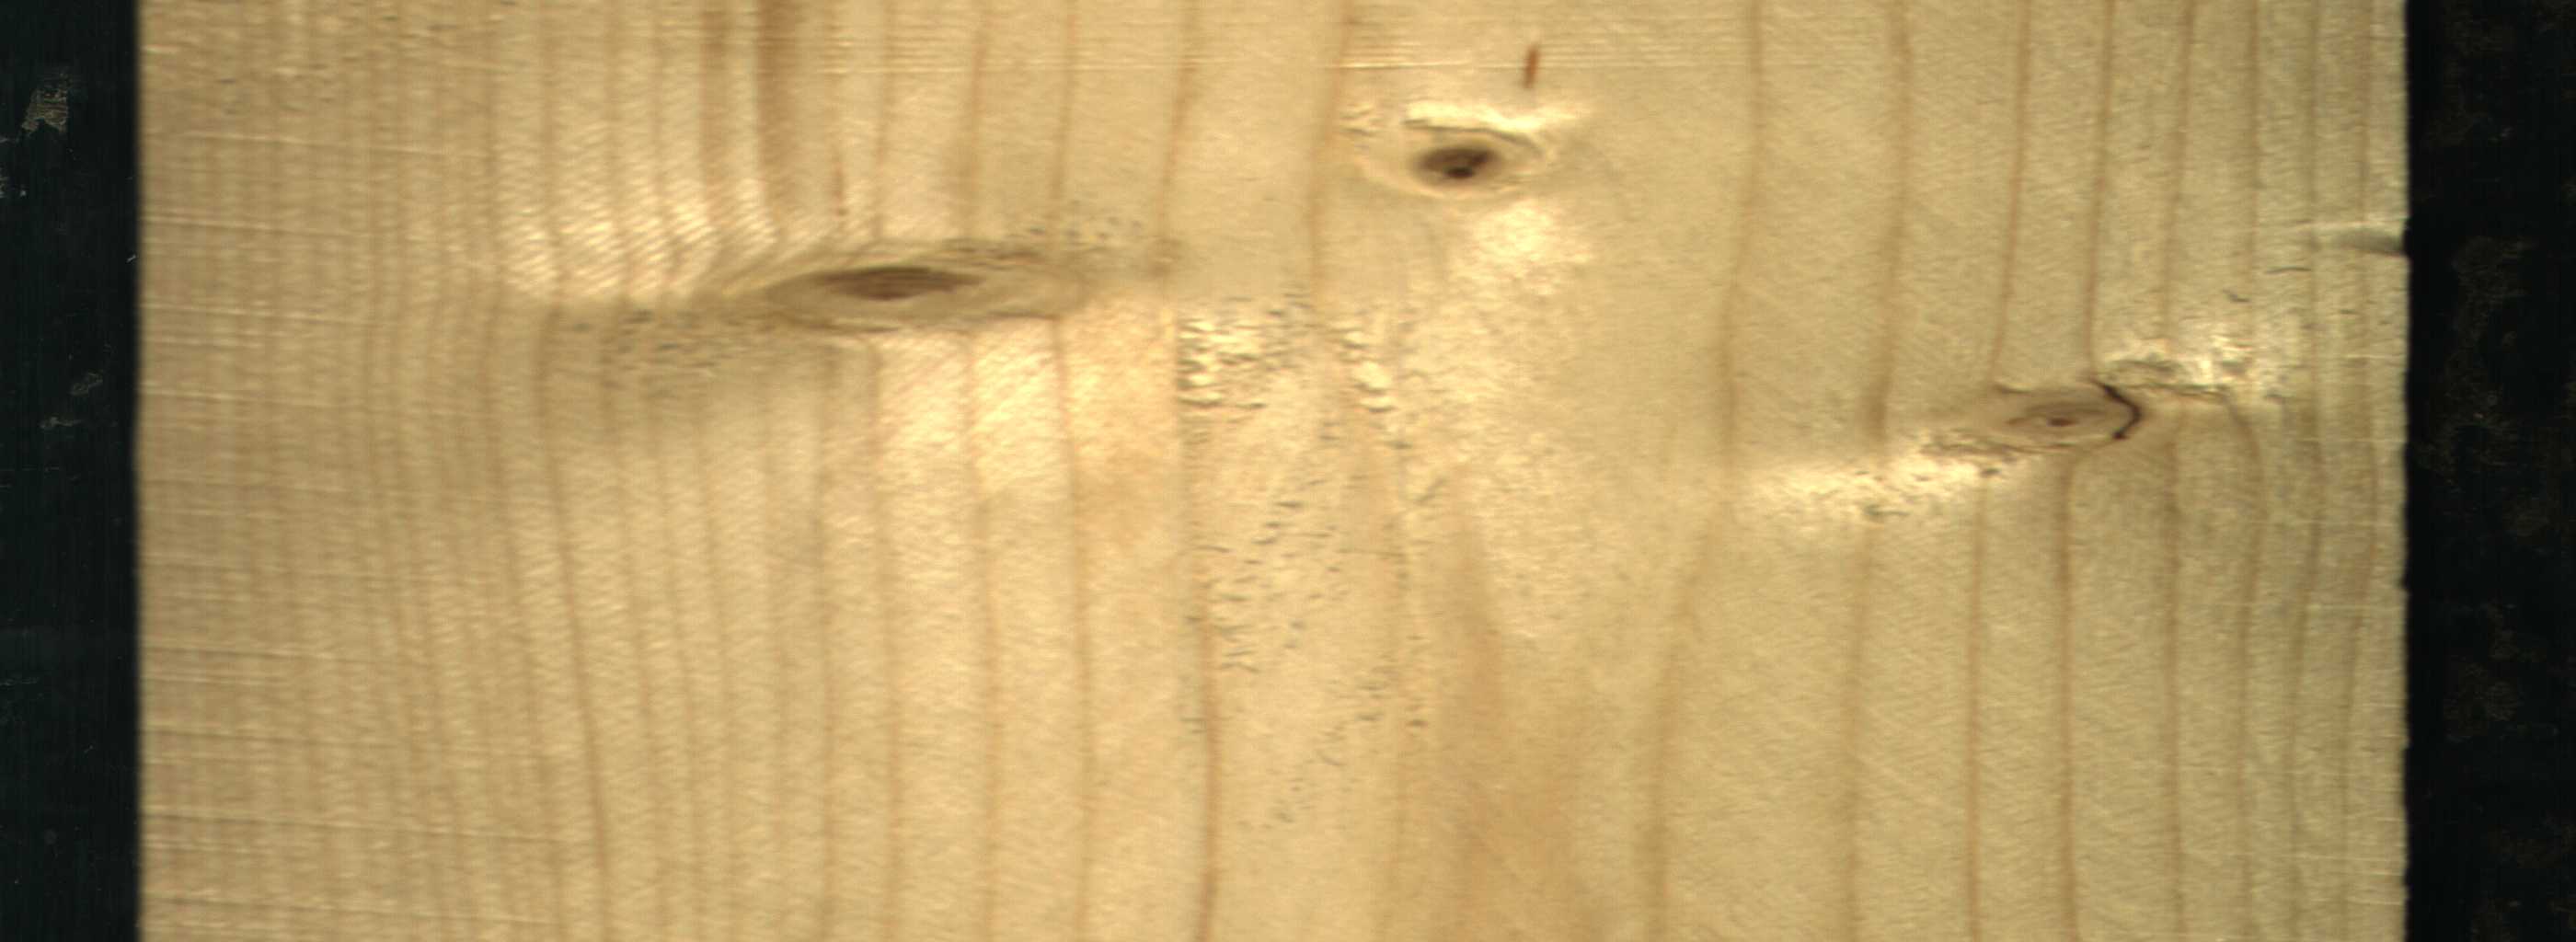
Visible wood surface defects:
Dead_Knot
Live_Knot
Live_Knot
Live_Knot